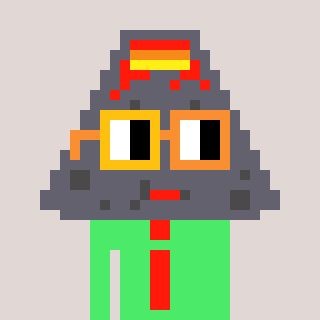
a pixel art character with square yellow and orange glasses, a volcano-shaped head and a teal-colored body on a warm background